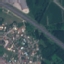
Label: Highway